【题型】填空题　【知识点】立体几何　【难度】easy
已知点 \(S,A,B,C\) 均在半径为 \(2\) 的球面上，\(\triangle ABC\) 是边长为 \(3\) 的等边三角形，\(SA \perp\) 平面 \(ABC\)，则 \(SA=\underline{\quad\quad}\)。
【解答】
\textbf{【答案】} \(\boldsymbol{2}\)

\vspace{0.5em}
\textbf{【解析】}
如图，将三棱锥 \(S-ABC\) 转化为正三棱柱 \(SMN-ABC\)，

设 \(\triangle ABC\) 的外接圆圆心为 \(O_1\)，半径为 \(r\)，
则
\[
2r = \frac{AB}{\sin \angle ACB} = \frac{3}{\frac{\sqrt{3}}{2}} = 2\sqrt{3},
\]
可得 \(r = \sqrt{3}\)。

设三棱锥 \(S-ABC\) 的外接球球心为 \(O\)，连接 \(OA, OO_1\)，则 \(OA=2\)，\(OO_1 = \frac{1}{2}SA\)，

因为 \(OA^2 = OO_1^2 + O_1A^2\)，即
\[
4 = 3 + \frac{1}{4}SA^2,
\]
解得 \(SA=2\)。

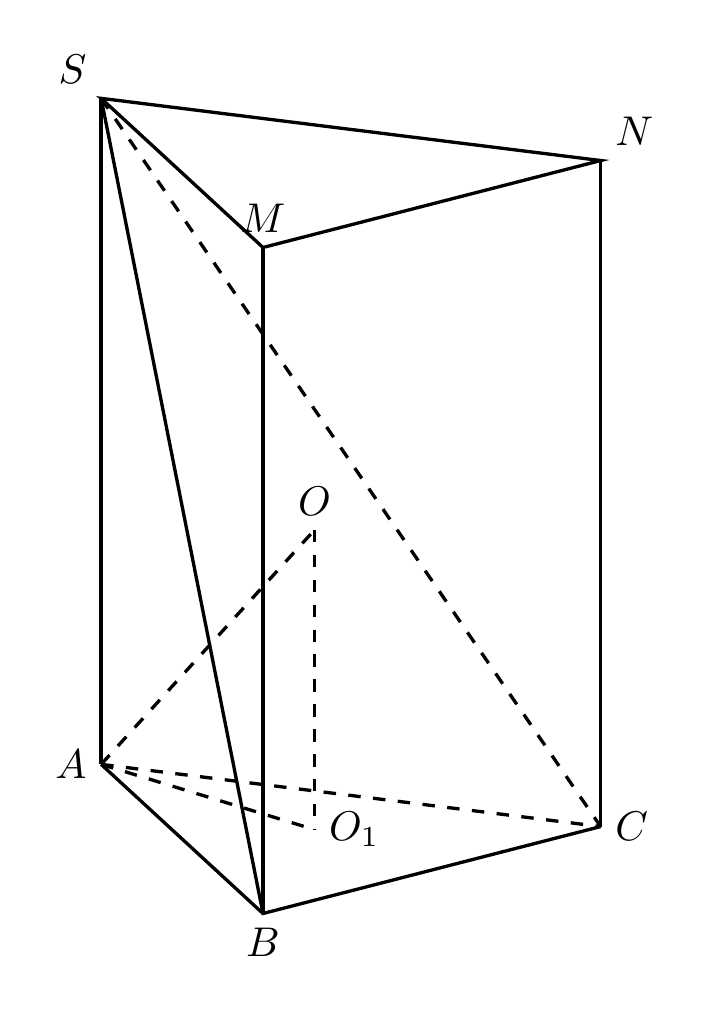